Interaction volume radius: 5 \u00c5
Interaction volume height: 10 \u00c5
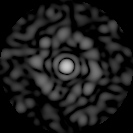
Disorder parameter: 0.8849